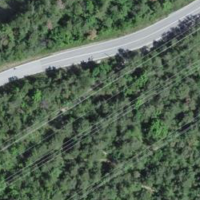
EUNIS habitat code: 43
Species observed at this site:
Orchis militaris
Platanthera bifolia
Libelloides coccajus
Neottia nidus-avis
Cypripedium calceolus